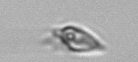
Label: Oxytoxum